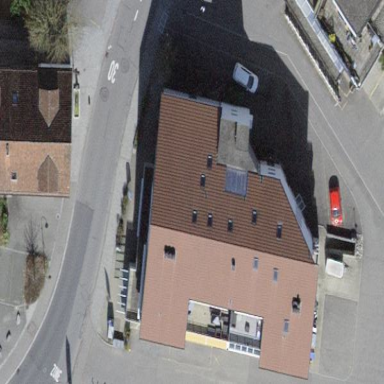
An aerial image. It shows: Hardware shop located inside building.